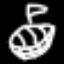
Label: diamond